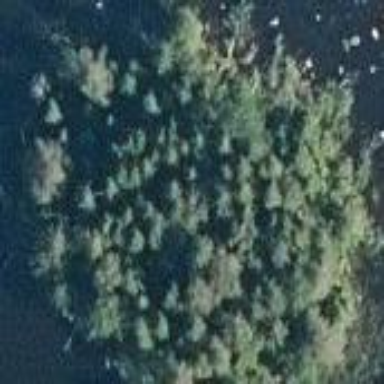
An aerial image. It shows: Needle-leaved woodland.